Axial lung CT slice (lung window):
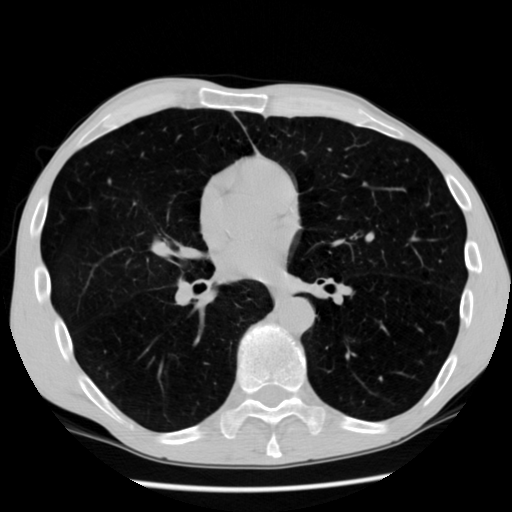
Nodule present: no